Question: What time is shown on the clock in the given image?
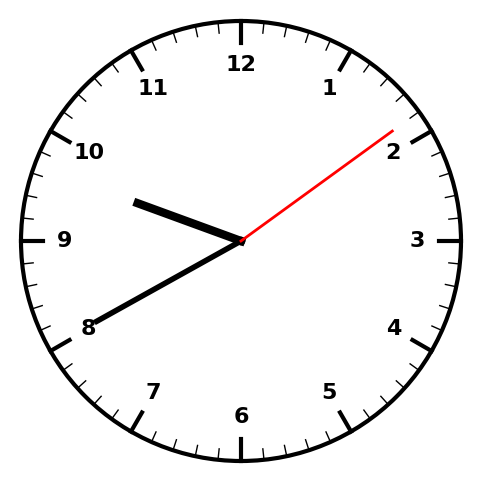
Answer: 09:40:09